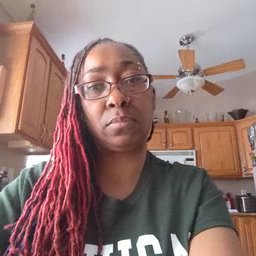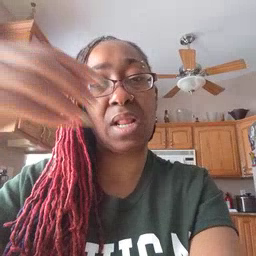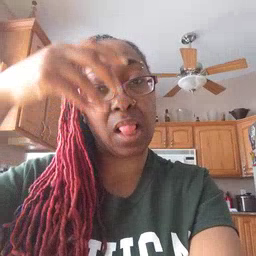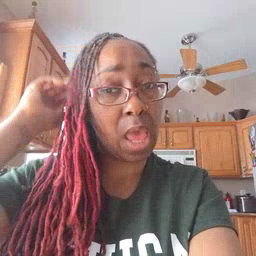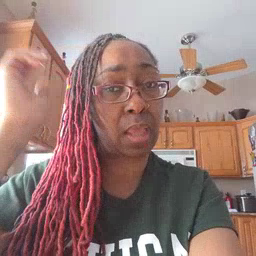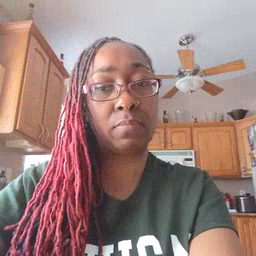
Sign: lion